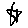
Label: star